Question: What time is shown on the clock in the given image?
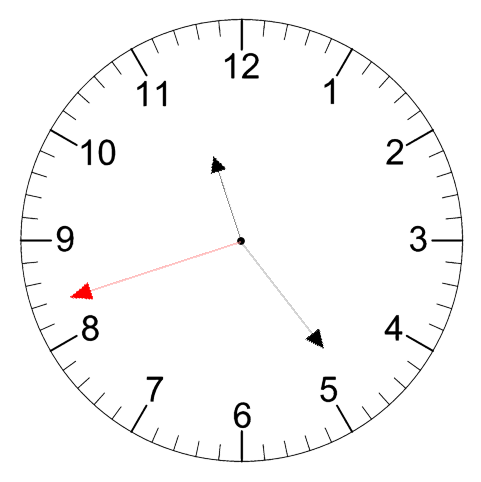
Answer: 11:23:42